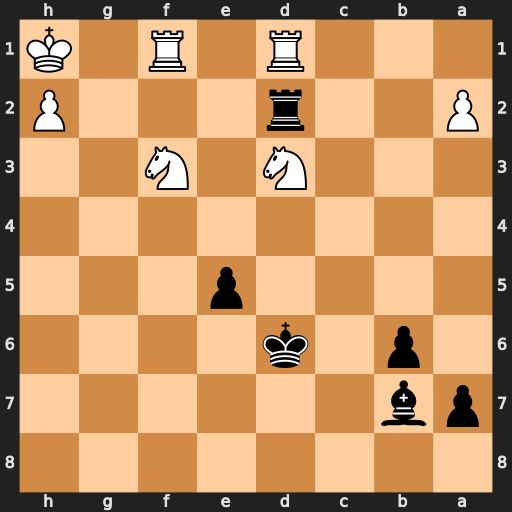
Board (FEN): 8/pb6/1p1k4/4p3/8/3N1N2/P2r3P/3R1R1K
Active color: b
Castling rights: -
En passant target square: -
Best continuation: Rxd1 Rxd1 Bxf3+ Kg1 Bxd1